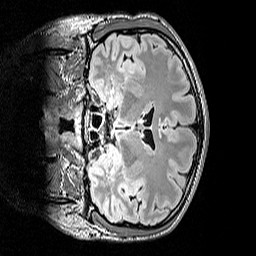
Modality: FLAIR
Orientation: coronal
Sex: male
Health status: ill
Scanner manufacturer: siemens
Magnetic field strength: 3 T
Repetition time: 5 s
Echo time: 0.388 s